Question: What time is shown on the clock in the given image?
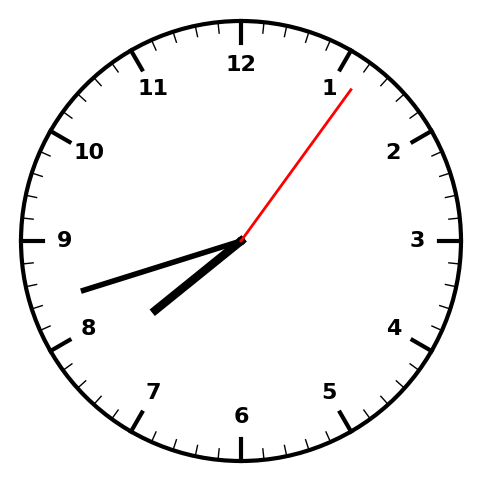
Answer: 07:42:06